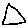
Label: triangle